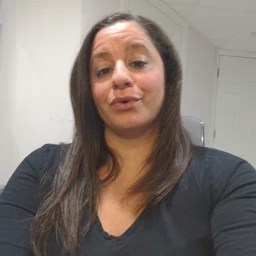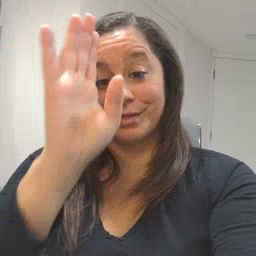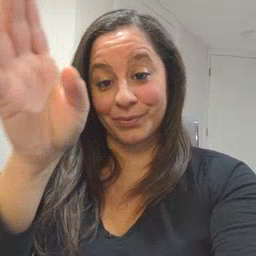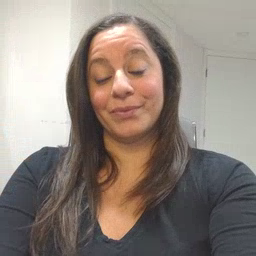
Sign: hello